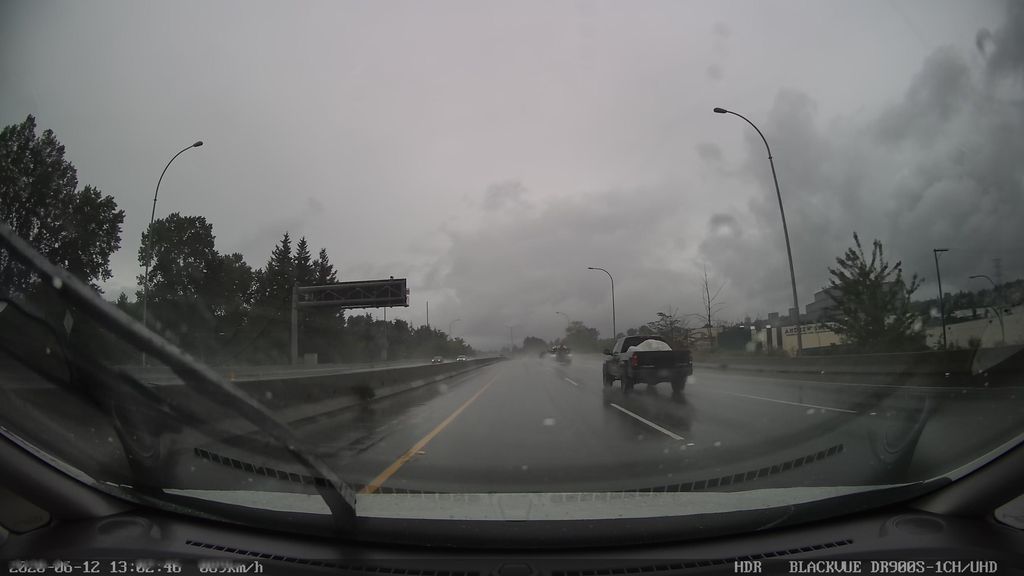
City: vancouver